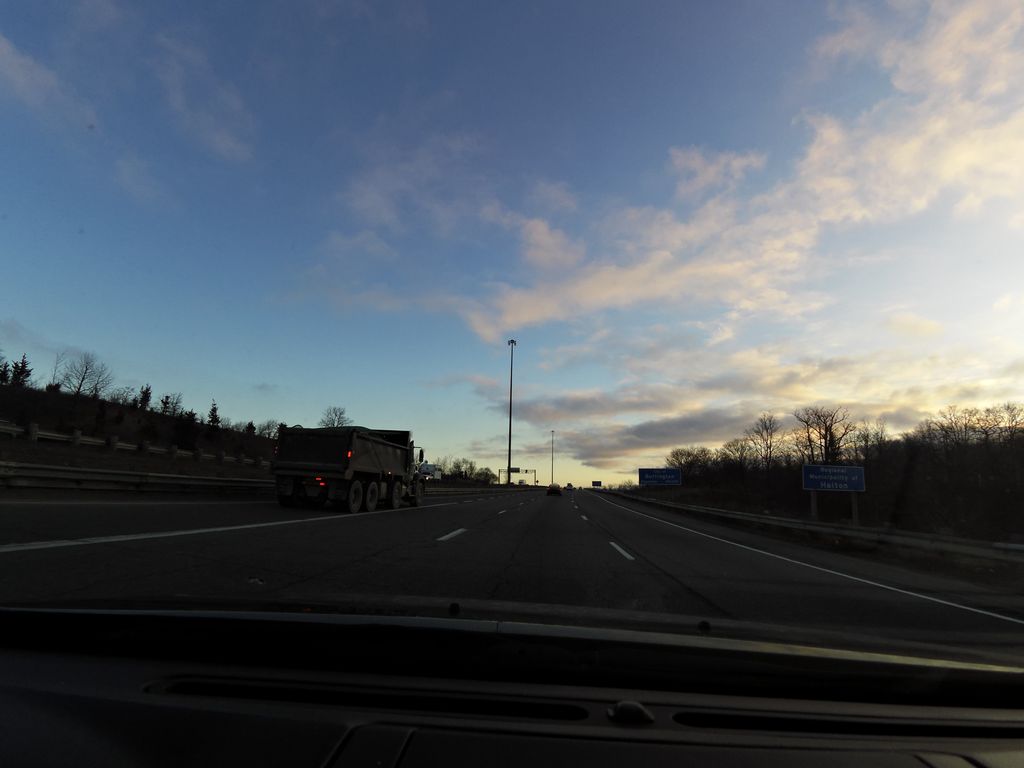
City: hamilton